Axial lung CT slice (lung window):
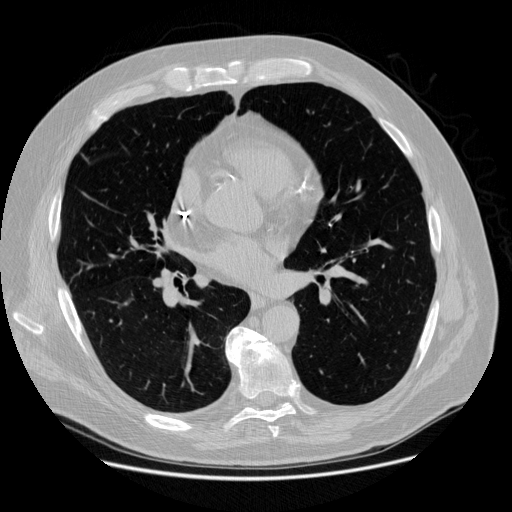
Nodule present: no